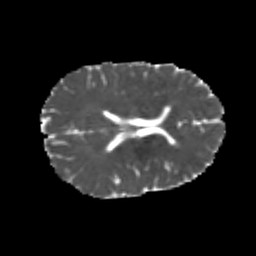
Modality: MD
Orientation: axial
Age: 21
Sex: male
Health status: healthy
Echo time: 0.074 s